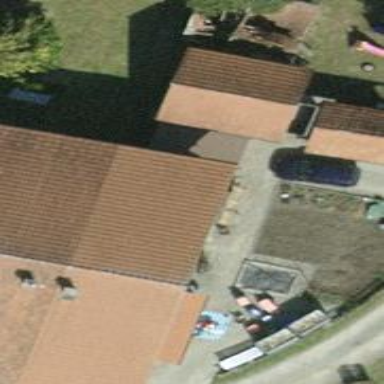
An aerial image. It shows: Terrace building.